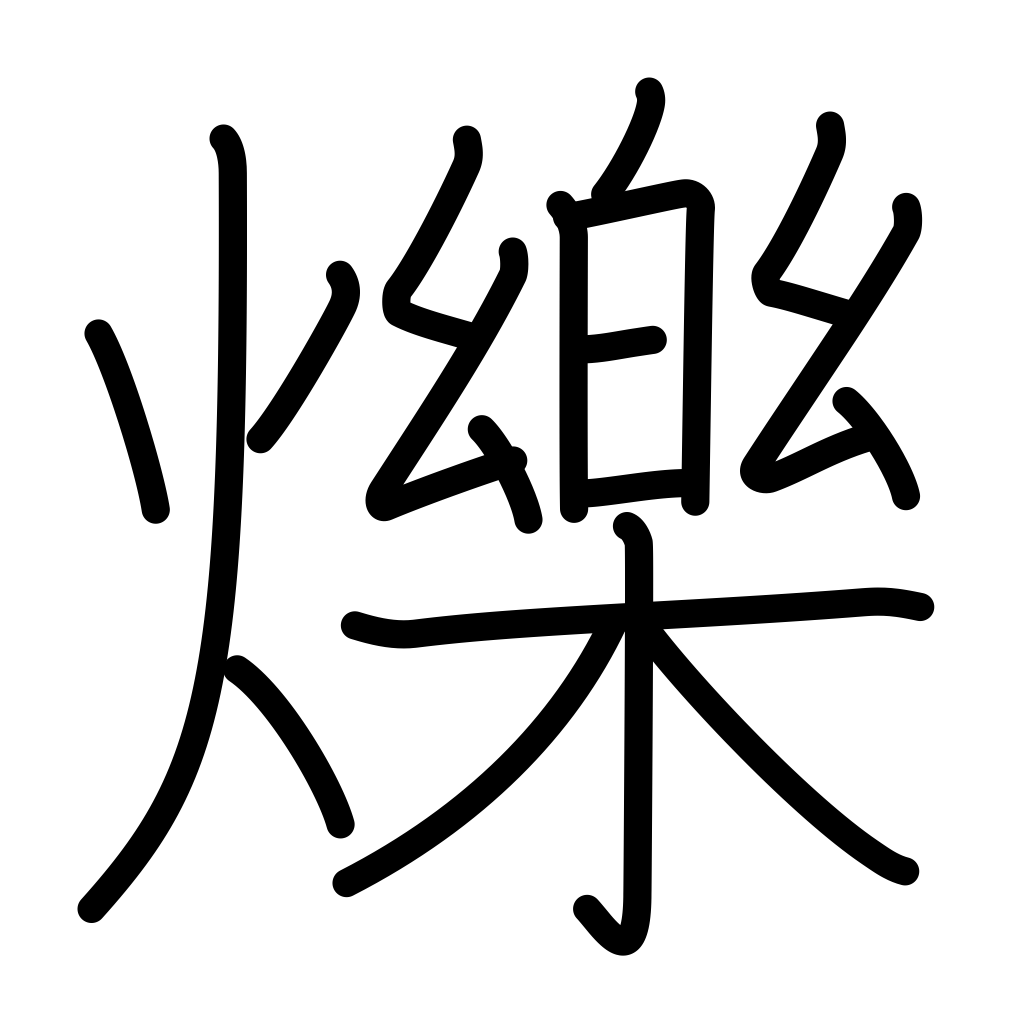
Meaning: shine, melt